Question: What is the value of the measurement in the image?
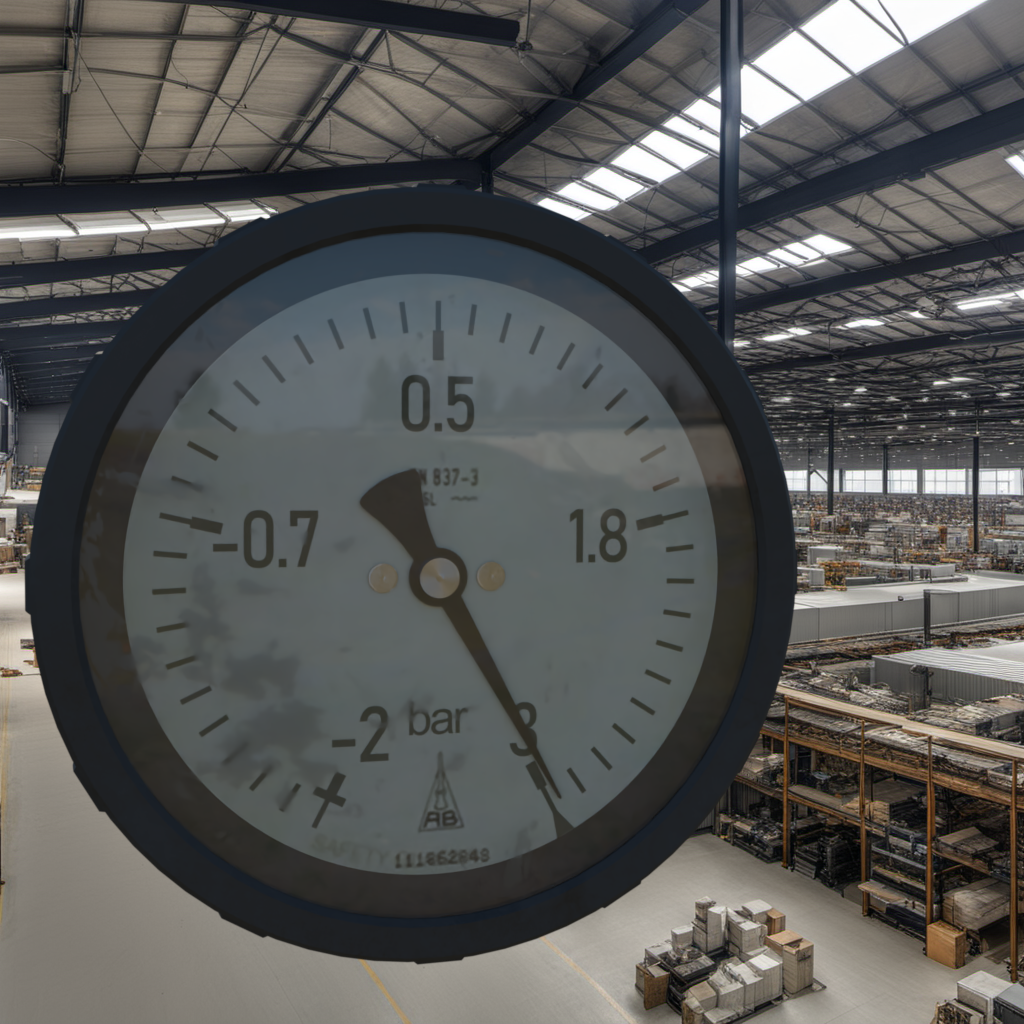
Answer: The result is 3.04
Question: What is the value range of the measurement in the image?
Answer: The range is from -2 to 3
Question: What is the minimum and maximum value of this measurement?
Answer: The minimum value is -2 and the maximum value is 3